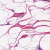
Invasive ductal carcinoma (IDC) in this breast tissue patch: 0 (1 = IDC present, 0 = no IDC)